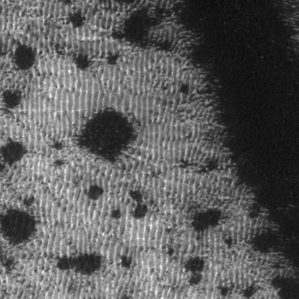
Label: frost